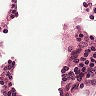
Metastatic tissue present: no